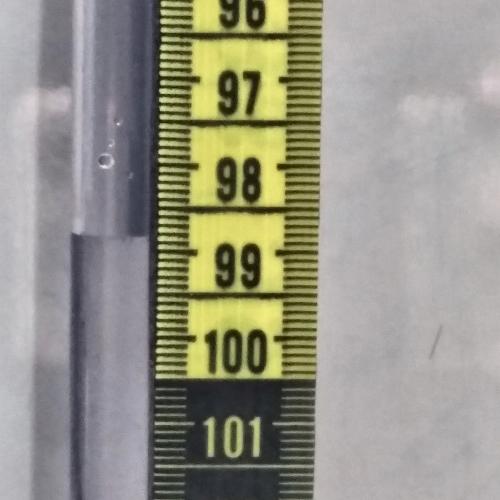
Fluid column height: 98.8 cm